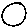
Label: circle